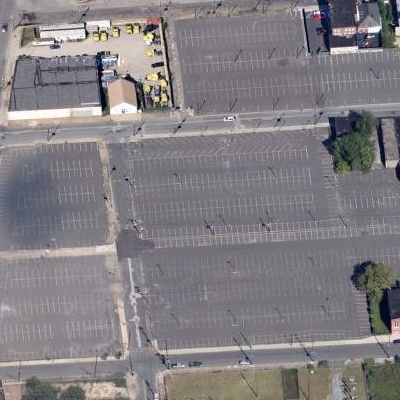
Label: Parking